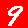
Digit: 9